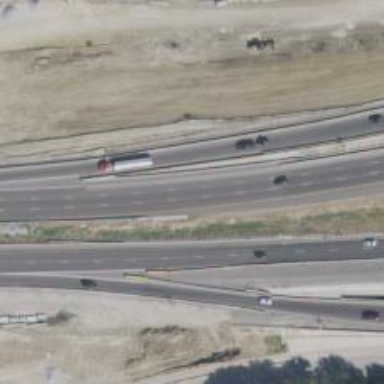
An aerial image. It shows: Asphalt motorway.